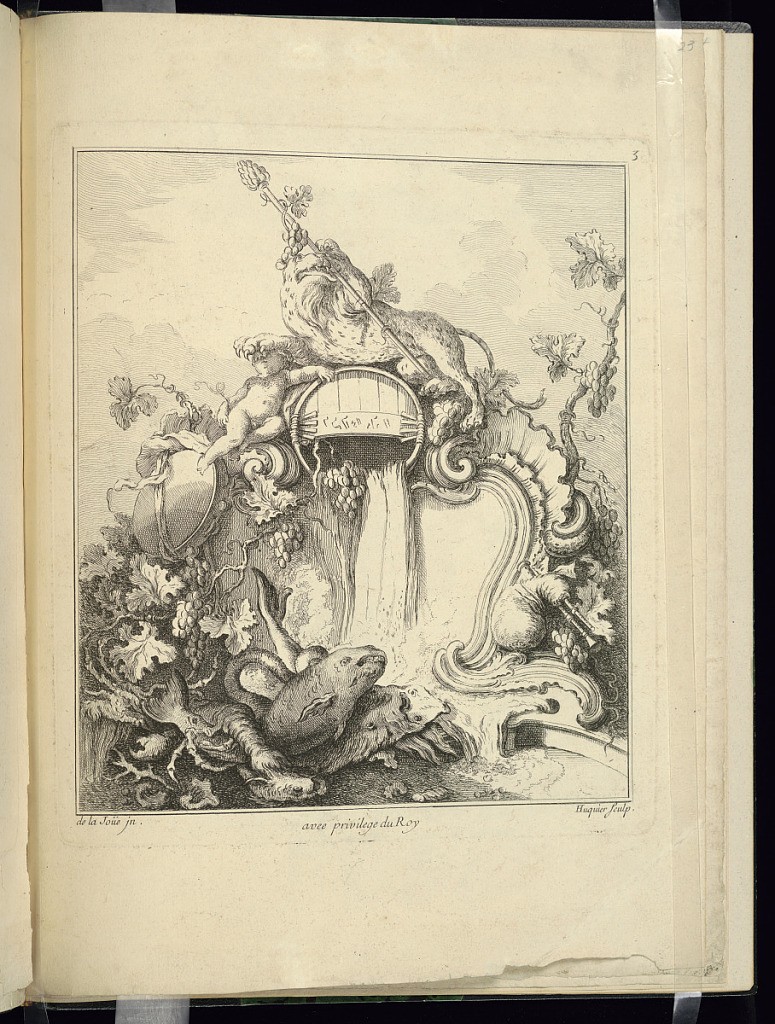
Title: Design for a Cartouche Surmounted by a Tiger
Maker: Jacques de Lajoüe, French, 1687–1761
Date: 1740
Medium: Engraving on white laid paper
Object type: Print
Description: A tiger holding a thyrsus atop a barrel that is probably pouring wine, his paw resting on the head of a putto. Clusters of grapes and leaves decorate the cartouche. Enormous fish are at bottom foreground.